Question: I was trying to install Rails Gem from the Command prompt. And my PC just Switched off.
Now when i try to install it again. i get the following problem
I am on Windows 7

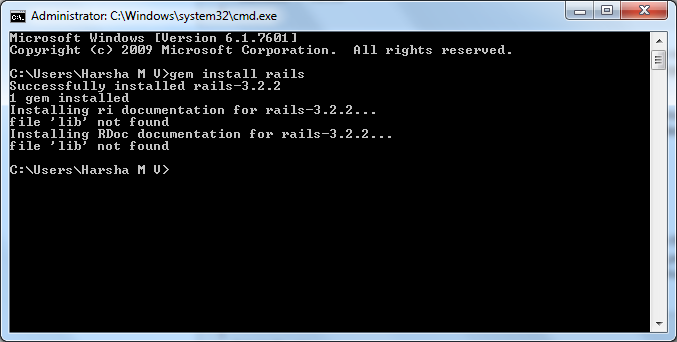
Answer: Try:
'''
gem update
gem install rails
'''